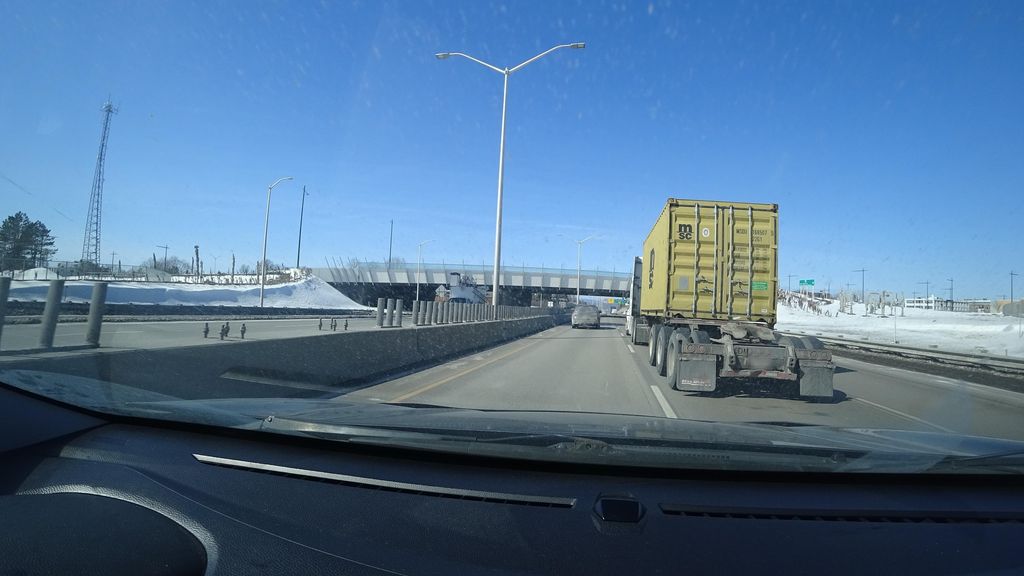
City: quebec_city